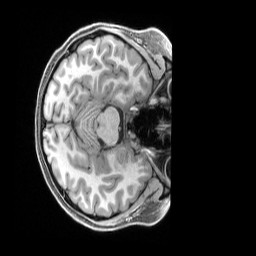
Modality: T1w
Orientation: axial
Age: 22
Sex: female
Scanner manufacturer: siemens
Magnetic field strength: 3 T
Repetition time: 2.5 s
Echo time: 0.00296 s